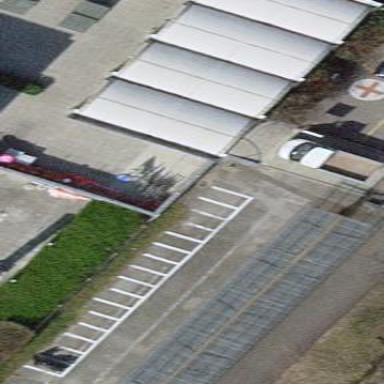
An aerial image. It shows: Bicycle parking area with wall loops.